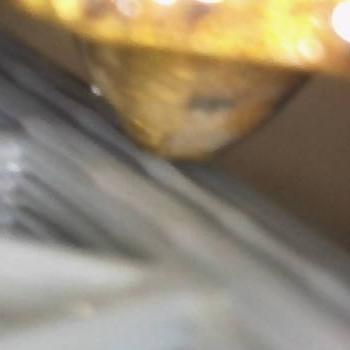
Flow rate: 42%